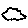
Label: cloud